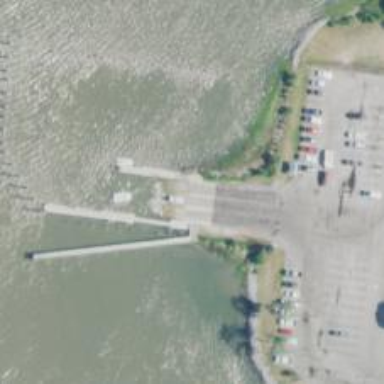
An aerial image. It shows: Slipway on leisure land.